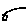
Label: hexagon